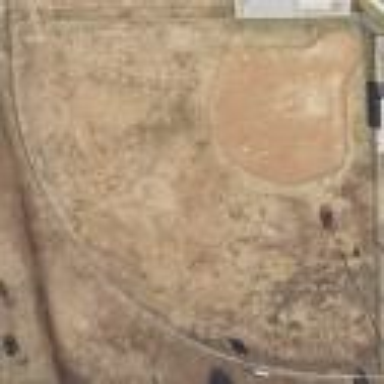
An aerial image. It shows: Softball pitch for leisure land activities.